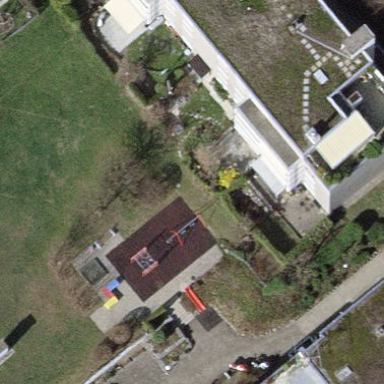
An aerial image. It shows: Playground area for leisure activities on the land.